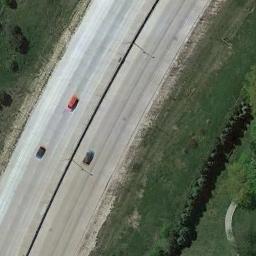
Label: freeway